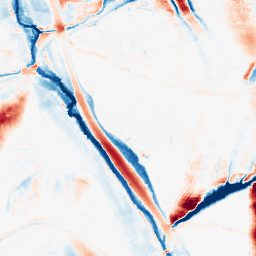
Category: morphological
Decomposition family: morphological_ellipse
Decomposition parameters: operation: average
width: 20
height: 50
Upsampling method: regularized
Upsampling parameters: scale: 2
lambda_reg: 0.01
Upsampling scale: 2